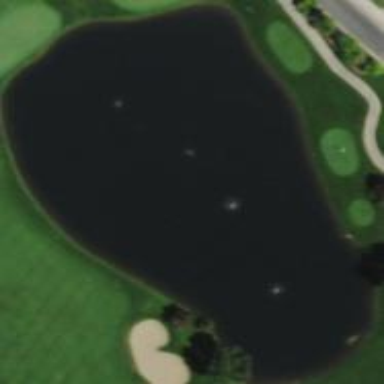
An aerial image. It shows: Natural water hazard designated for golf.